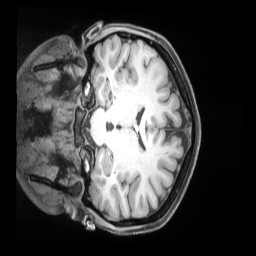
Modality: T1w
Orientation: coronal
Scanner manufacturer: siemens
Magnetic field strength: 3 T
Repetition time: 2.53 s
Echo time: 0.00169 s